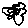
Label: flower